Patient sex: M
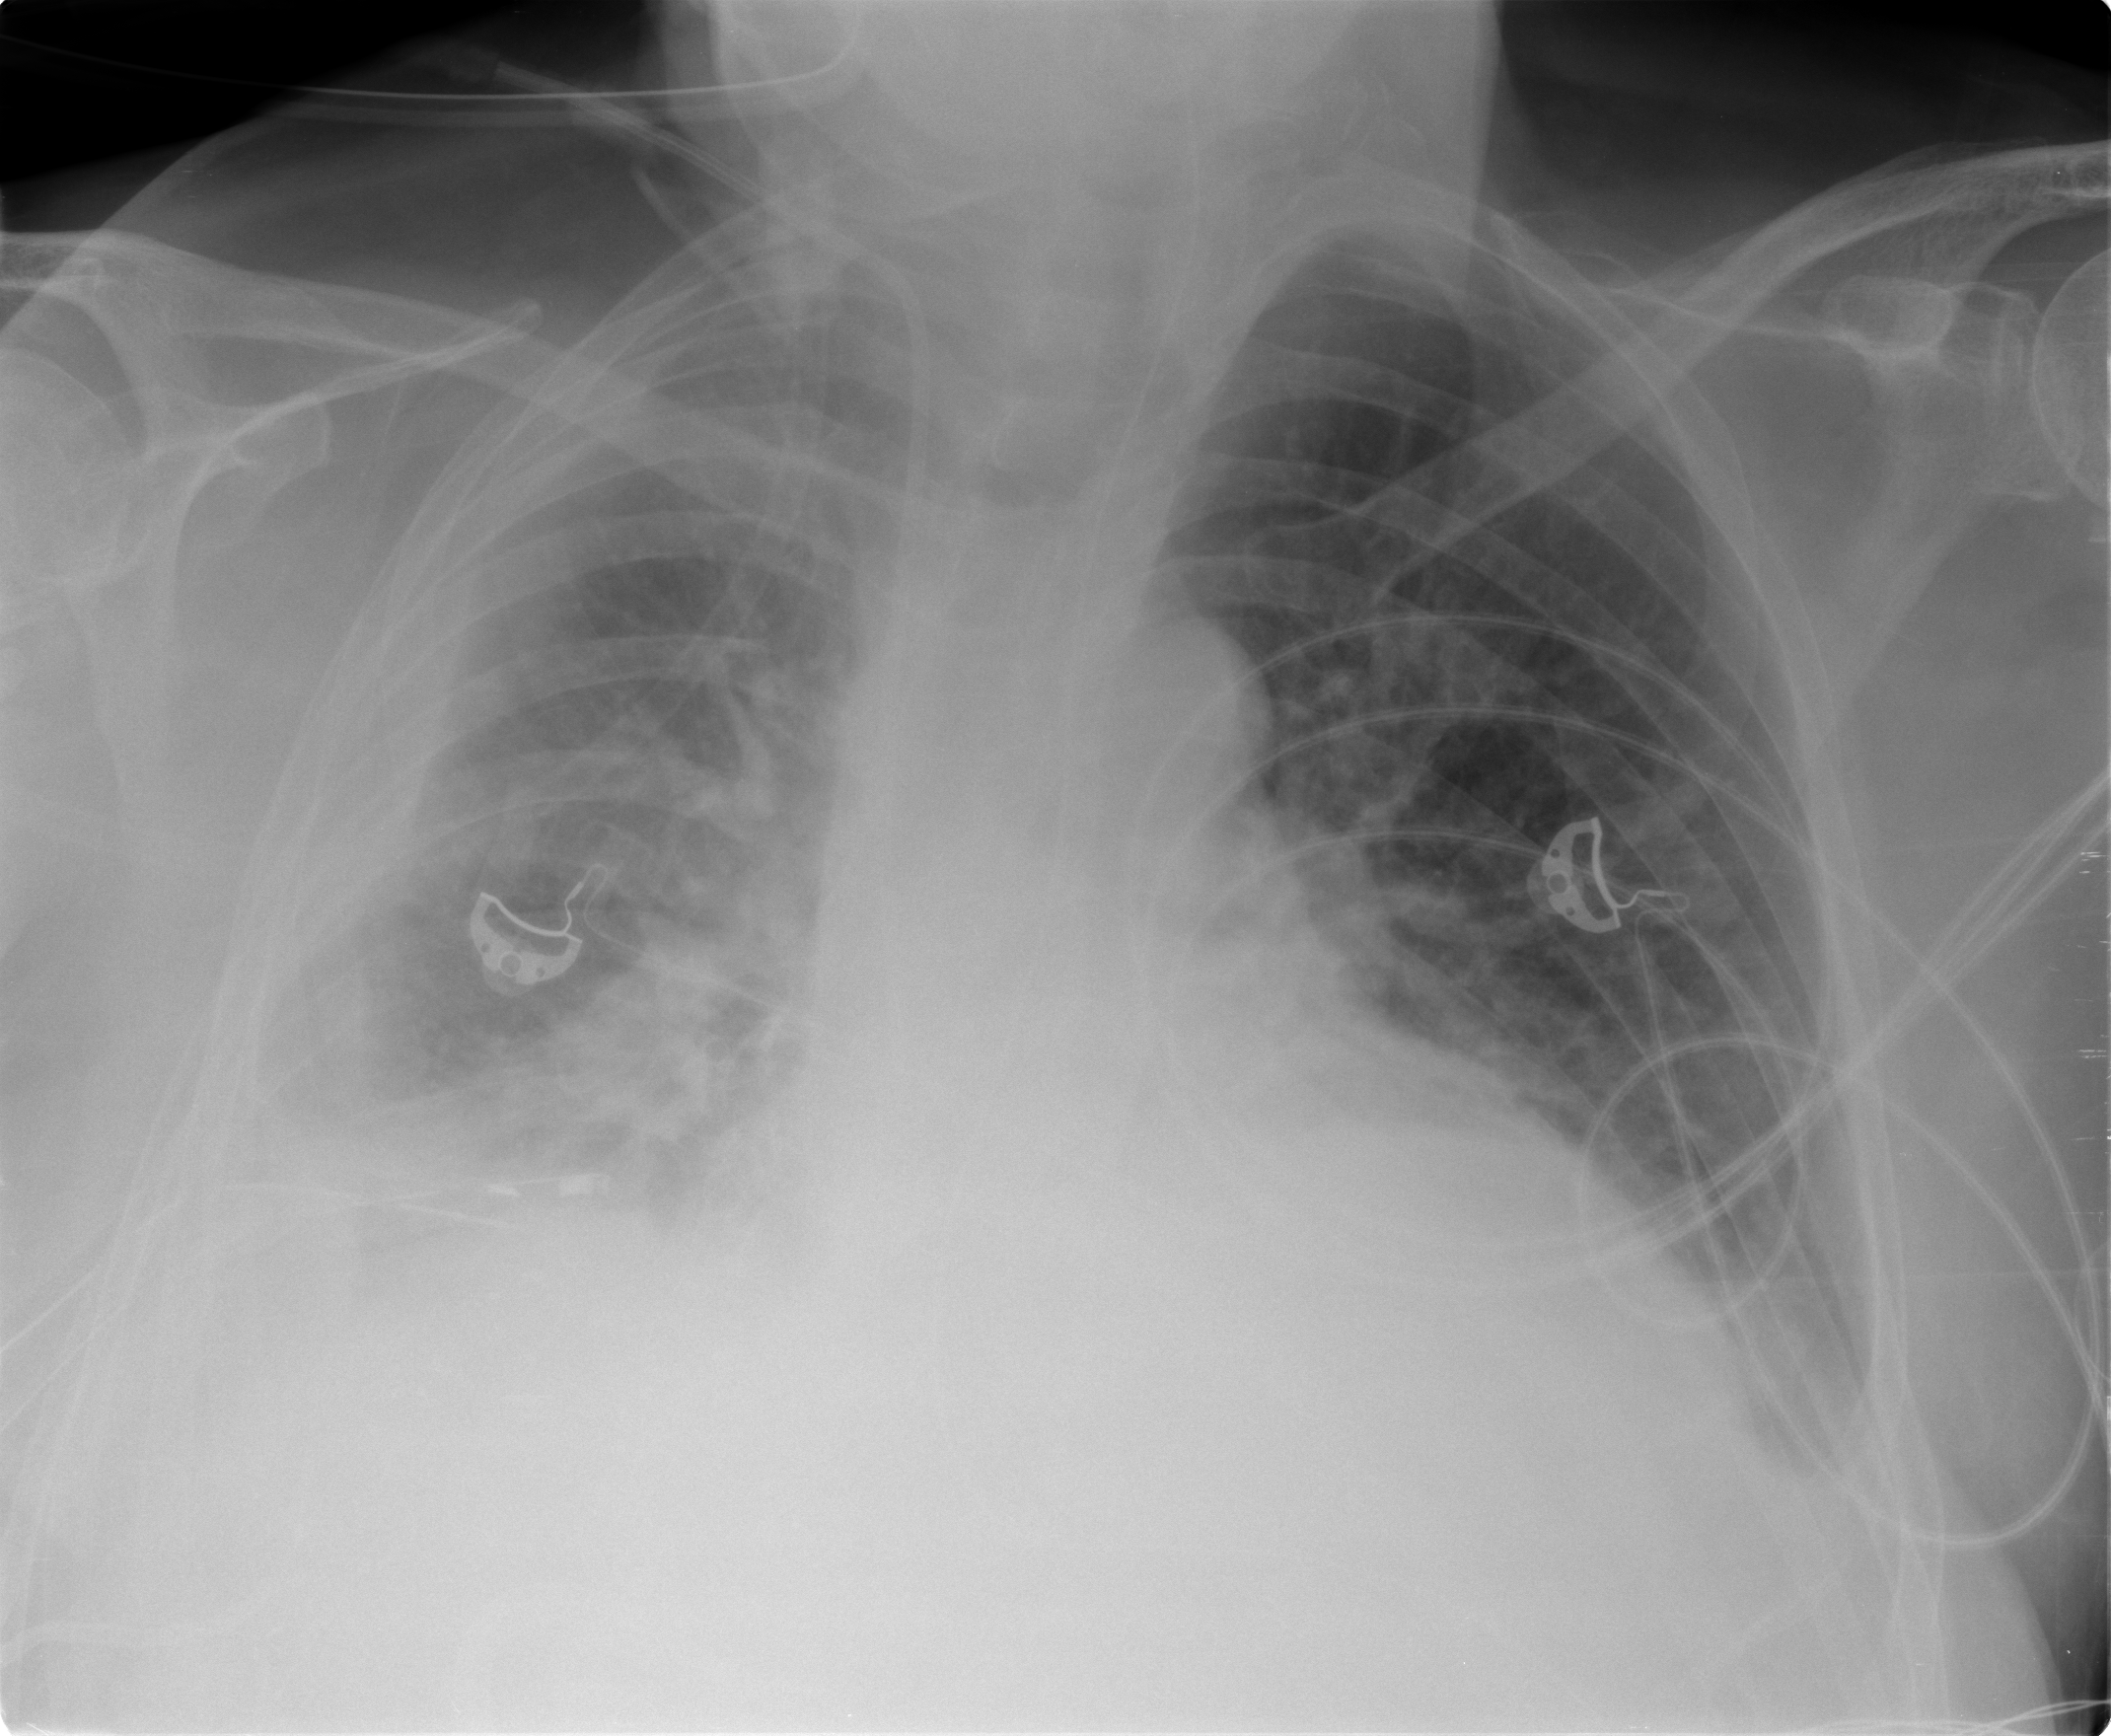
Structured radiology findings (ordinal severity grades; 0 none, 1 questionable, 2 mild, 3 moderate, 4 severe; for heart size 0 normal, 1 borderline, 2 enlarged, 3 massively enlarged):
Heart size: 2
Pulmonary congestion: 1
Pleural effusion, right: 3
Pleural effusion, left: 2
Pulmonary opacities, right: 2
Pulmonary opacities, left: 1
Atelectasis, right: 3
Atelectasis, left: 3